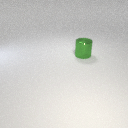
large green metal cylinder